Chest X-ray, AP view. Patient: 61 years old, sex F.
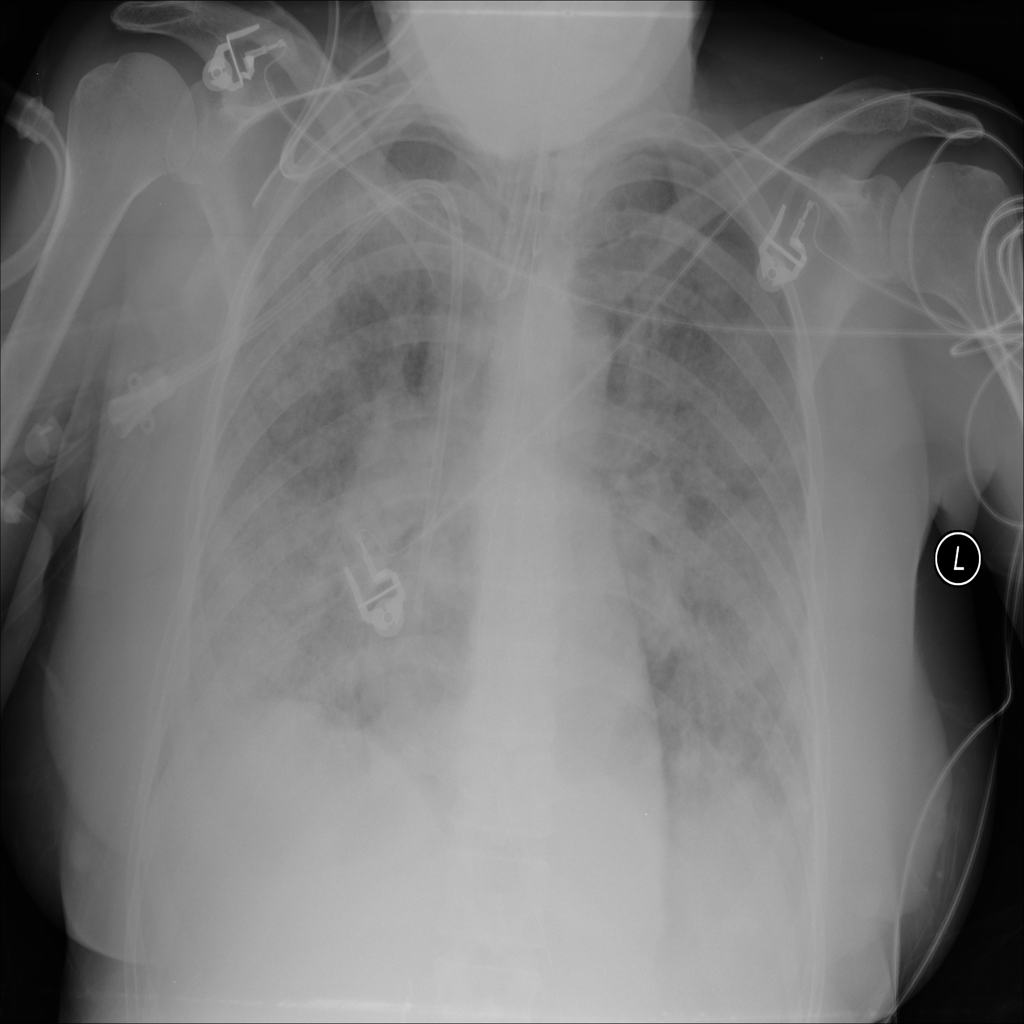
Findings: Infiltration